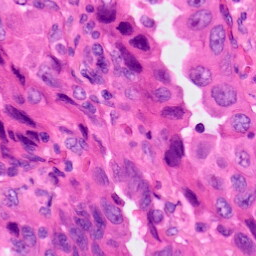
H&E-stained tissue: Lung